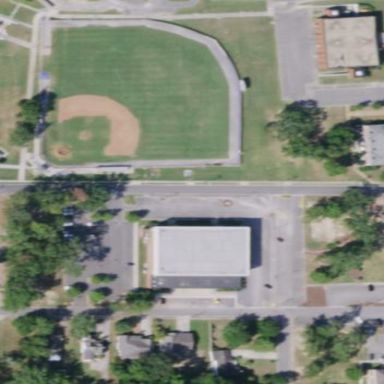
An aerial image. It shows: Baseball pitch for leisure land.